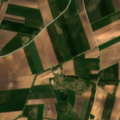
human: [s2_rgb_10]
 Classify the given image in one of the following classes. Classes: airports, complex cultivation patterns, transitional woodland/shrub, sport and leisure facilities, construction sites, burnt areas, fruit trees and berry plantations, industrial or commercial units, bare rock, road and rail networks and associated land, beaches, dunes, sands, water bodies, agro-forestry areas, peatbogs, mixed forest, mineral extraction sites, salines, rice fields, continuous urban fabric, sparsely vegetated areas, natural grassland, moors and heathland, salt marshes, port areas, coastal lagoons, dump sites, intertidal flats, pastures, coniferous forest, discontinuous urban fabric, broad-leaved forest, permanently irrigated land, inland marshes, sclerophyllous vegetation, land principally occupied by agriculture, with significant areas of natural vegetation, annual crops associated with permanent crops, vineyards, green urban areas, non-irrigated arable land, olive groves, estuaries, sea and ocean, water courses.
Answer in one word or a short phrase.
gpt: non-irrigated arable land, complex cultivation patterns